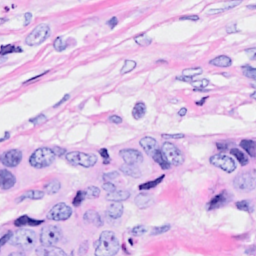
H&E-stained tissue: Breast